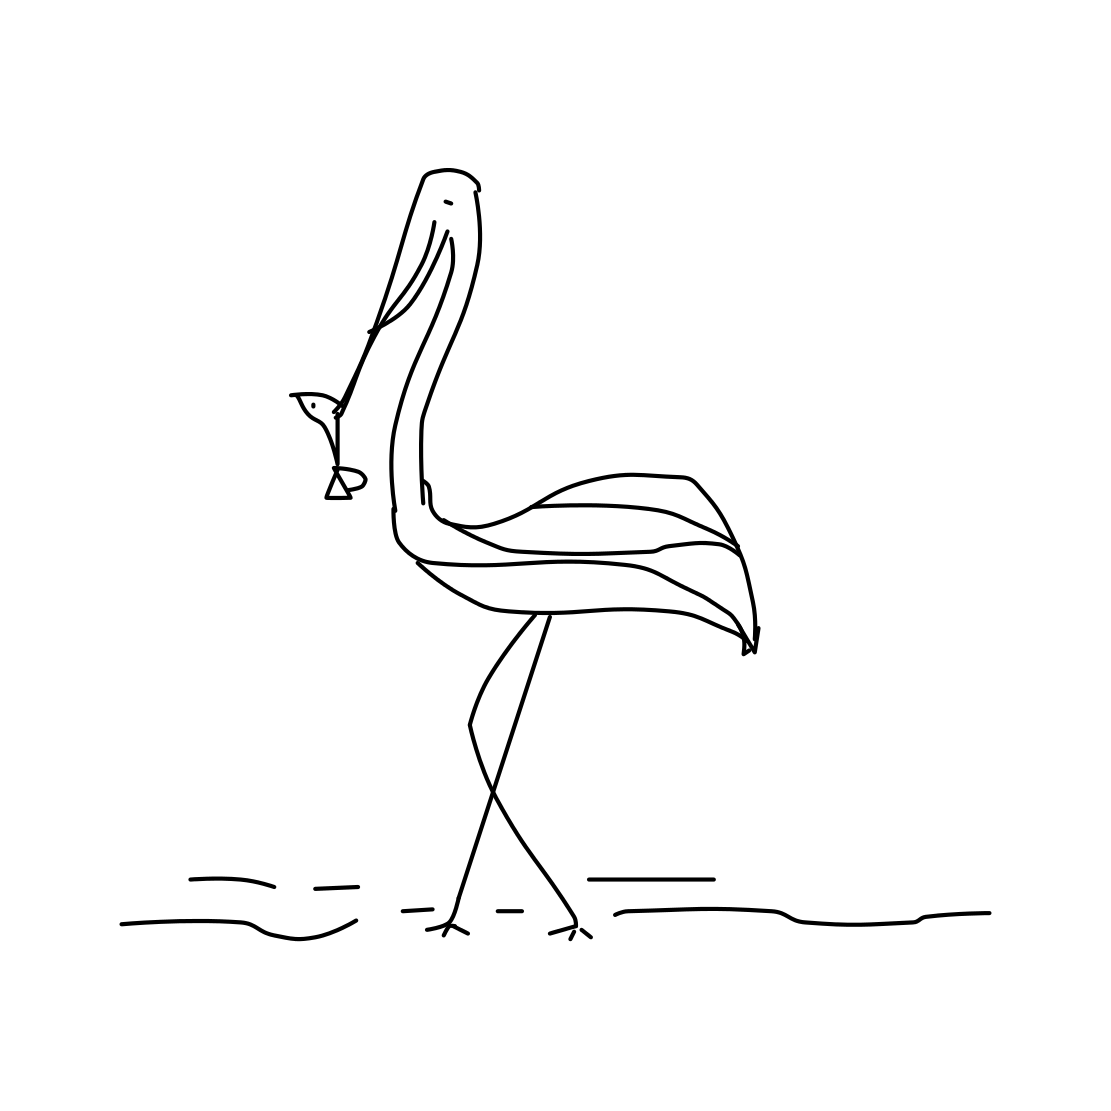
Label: standing bird